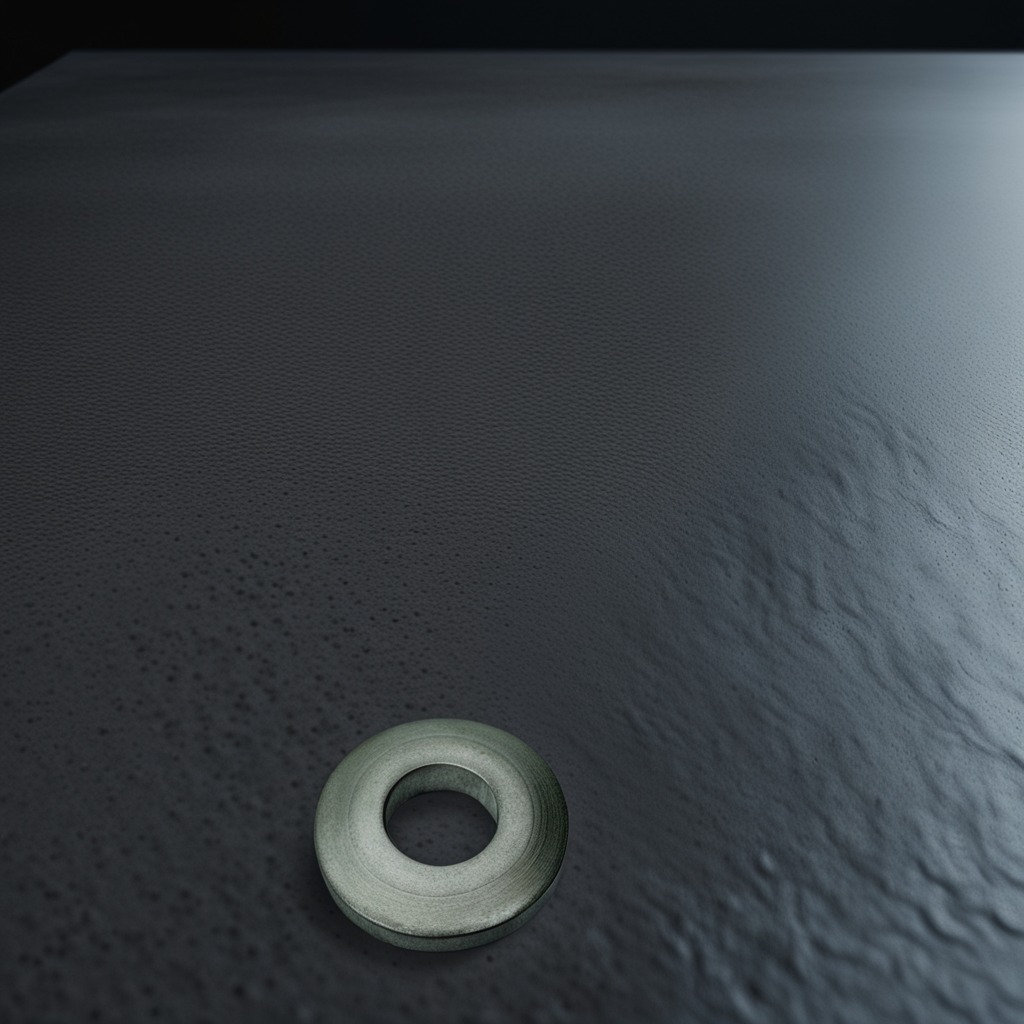
A flat metal washer is lying on a clean granite table inside a workshop at night dim ambient light soft shadows worn but